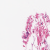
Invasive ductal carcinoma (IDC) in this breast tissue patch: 0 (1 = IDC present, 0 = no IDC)